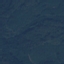
Land use / land cover: Forest